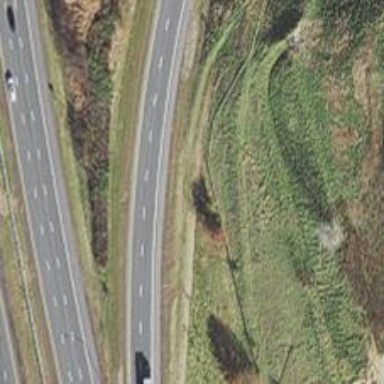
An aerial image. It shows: Asphalt motorway link.